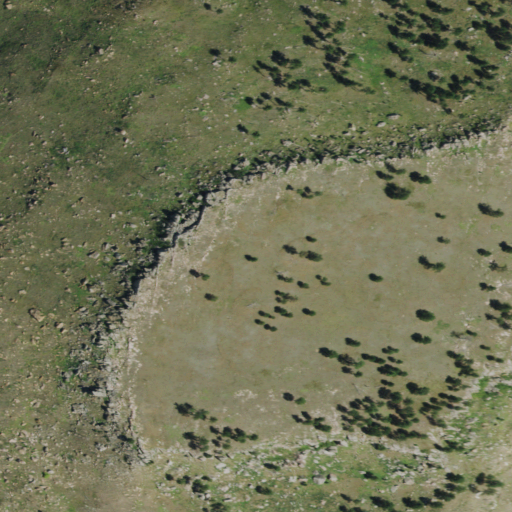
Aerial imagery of mountain in South Dakota named Horse Trap Mountain containing grassland, shrub, and evergreen forest